Question: this question is kinda embarassing, but i honestly can't find the bug.
I have a Vertex Shader in my three.js environment. Since I will have many rotations on many objects in time, I figured I should use the shader to do it. But the rotation is not properly performed. The rotation is 2D and the y and z axis are flipped, fyi. Currently I'm rotating a cube . At PI/2(90 degrees), I just get a plane, where 2 points match each other.
Following the vertex shader. cos and sin are precalculated values of the same angle.
'''
<script id="railbarVertexShader" type="x-shader/x-vertex">
uniform float p1x;
uniform float p1y;
uniform float p1z;
uniform float height;
uniform float width;
uniform float depth;
uniform float sin;
uniform float cos;
varying vec2 vUv;
varying vec3 vPosition;
void main( void ) {
vUv = uv;
vPosition = position;
//Scale
vPosition.x *= width;
vPosition.y *= height;
vPosition.z *= depth;
//Rotation + Position
vPosition.y = vPosition.y+p1z;
vPosition.x = (vPosition.x*cos)-(vPosition.z*sin)+p1x;
vPosition.z = (vPosition.z*cos)+(vPosition.x*sin)+p1y;
gl_Position = projectionMatrix * modelViewMatrix * vec4(vPosition, 1);
}
</script>
'''
The following image is the rotation at PI/4. You can already see how it is not a quadratic cube anymore. To PI/2, this worsens to a plane.

Im definetly missing something simple here, but I can't figure it out. Thanks in advance.
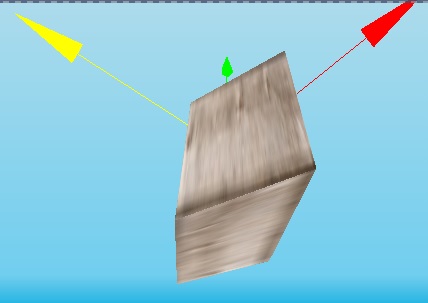
Answer: '''
vPosition.x = (vPosition.x*cos)-(vPosition.z*sin)+p1x;
vPosition.z = (vPosition.z*cos)+(vPosition.x*sin)+p1y;
'''
You are using the x-coordinate in the second line, but you should use the x-coordinate (after scaling). I think that the code should look like:
'''
void main(void)
{
vUv = uv;
// Scale
float scaledX = position.x * width;
float scaledY = position.y * height;
float scaledZ = position.z * depth;
// Rotation + Position
vPosition.y = scaledY + p1z;
vPosition.x = scaledX * cos - scaledZ * sin + p1x;
vPosition.z = scaledZ * cos + scaledX * sin + p1y;
gl_Position = projectionMatrix * modelViewMatrix * vec4(vPosition, 1);
}
'''